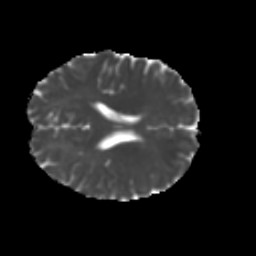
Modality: MD
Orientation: axial
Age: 28
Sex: female
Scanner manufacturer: ge
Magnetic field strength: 3 T
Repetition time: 7.8 s
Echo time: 0.0606 s